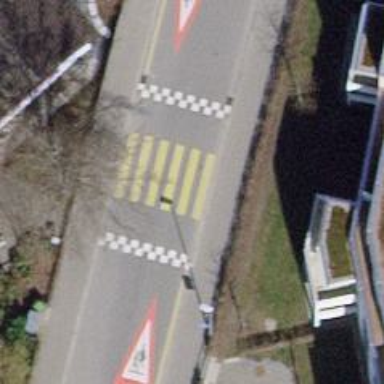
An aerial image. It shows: Uncontrolled zebra crossing with traffic calming bump on the road.